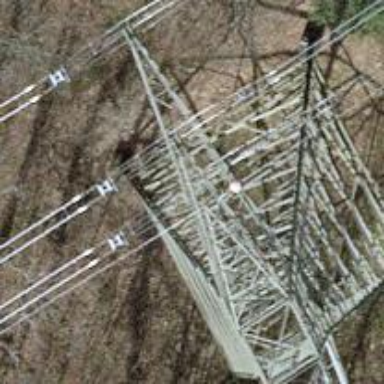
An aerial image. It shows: Power tower.